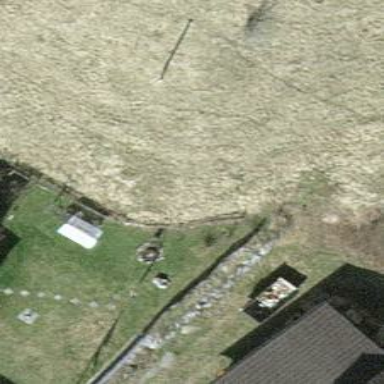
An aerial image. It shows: Fence.